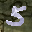
Label: 5